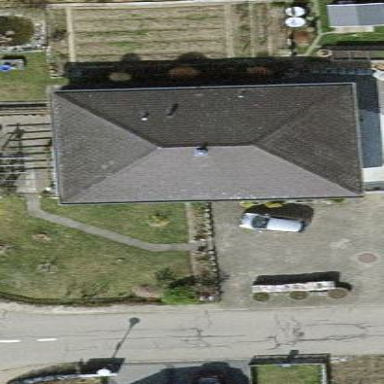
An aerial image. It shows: Building with half-hipped roof.